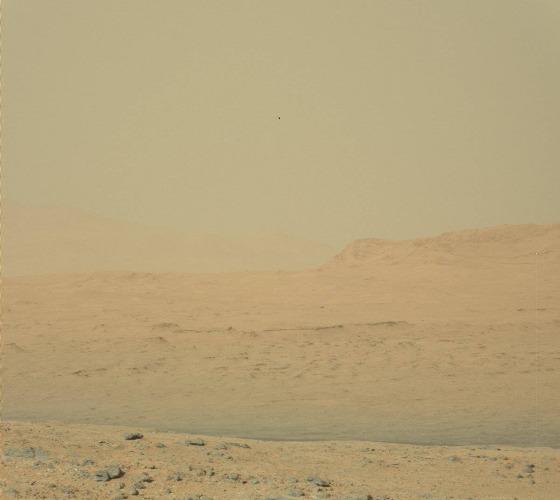
Terrain classes present: Gravel / Sand / Soil, Rock, Sky / Distant Mountains